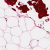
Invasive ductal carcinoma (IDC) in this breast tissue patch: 0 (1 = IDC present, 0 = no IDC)